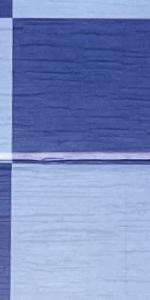
Label: Empty